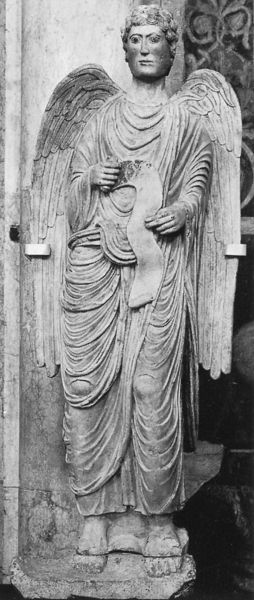
Titel: Baptisterium in Parma
Standort: Parma, Baptisterium (EU - I - Emilia-Romagna)
Schlagwörter: flügel, körper, mann, grau, marmor, alt, band, falten, gesicht, halten, mensch, stein, hände, kirche, figur, gewand, haare, person, locken, engel, skulptur, statue, füße, mimik, bildhauerei, granit, knie, mittelalter, strenge, gerafft, harfe, bildhauer, statur, staur, skultupr